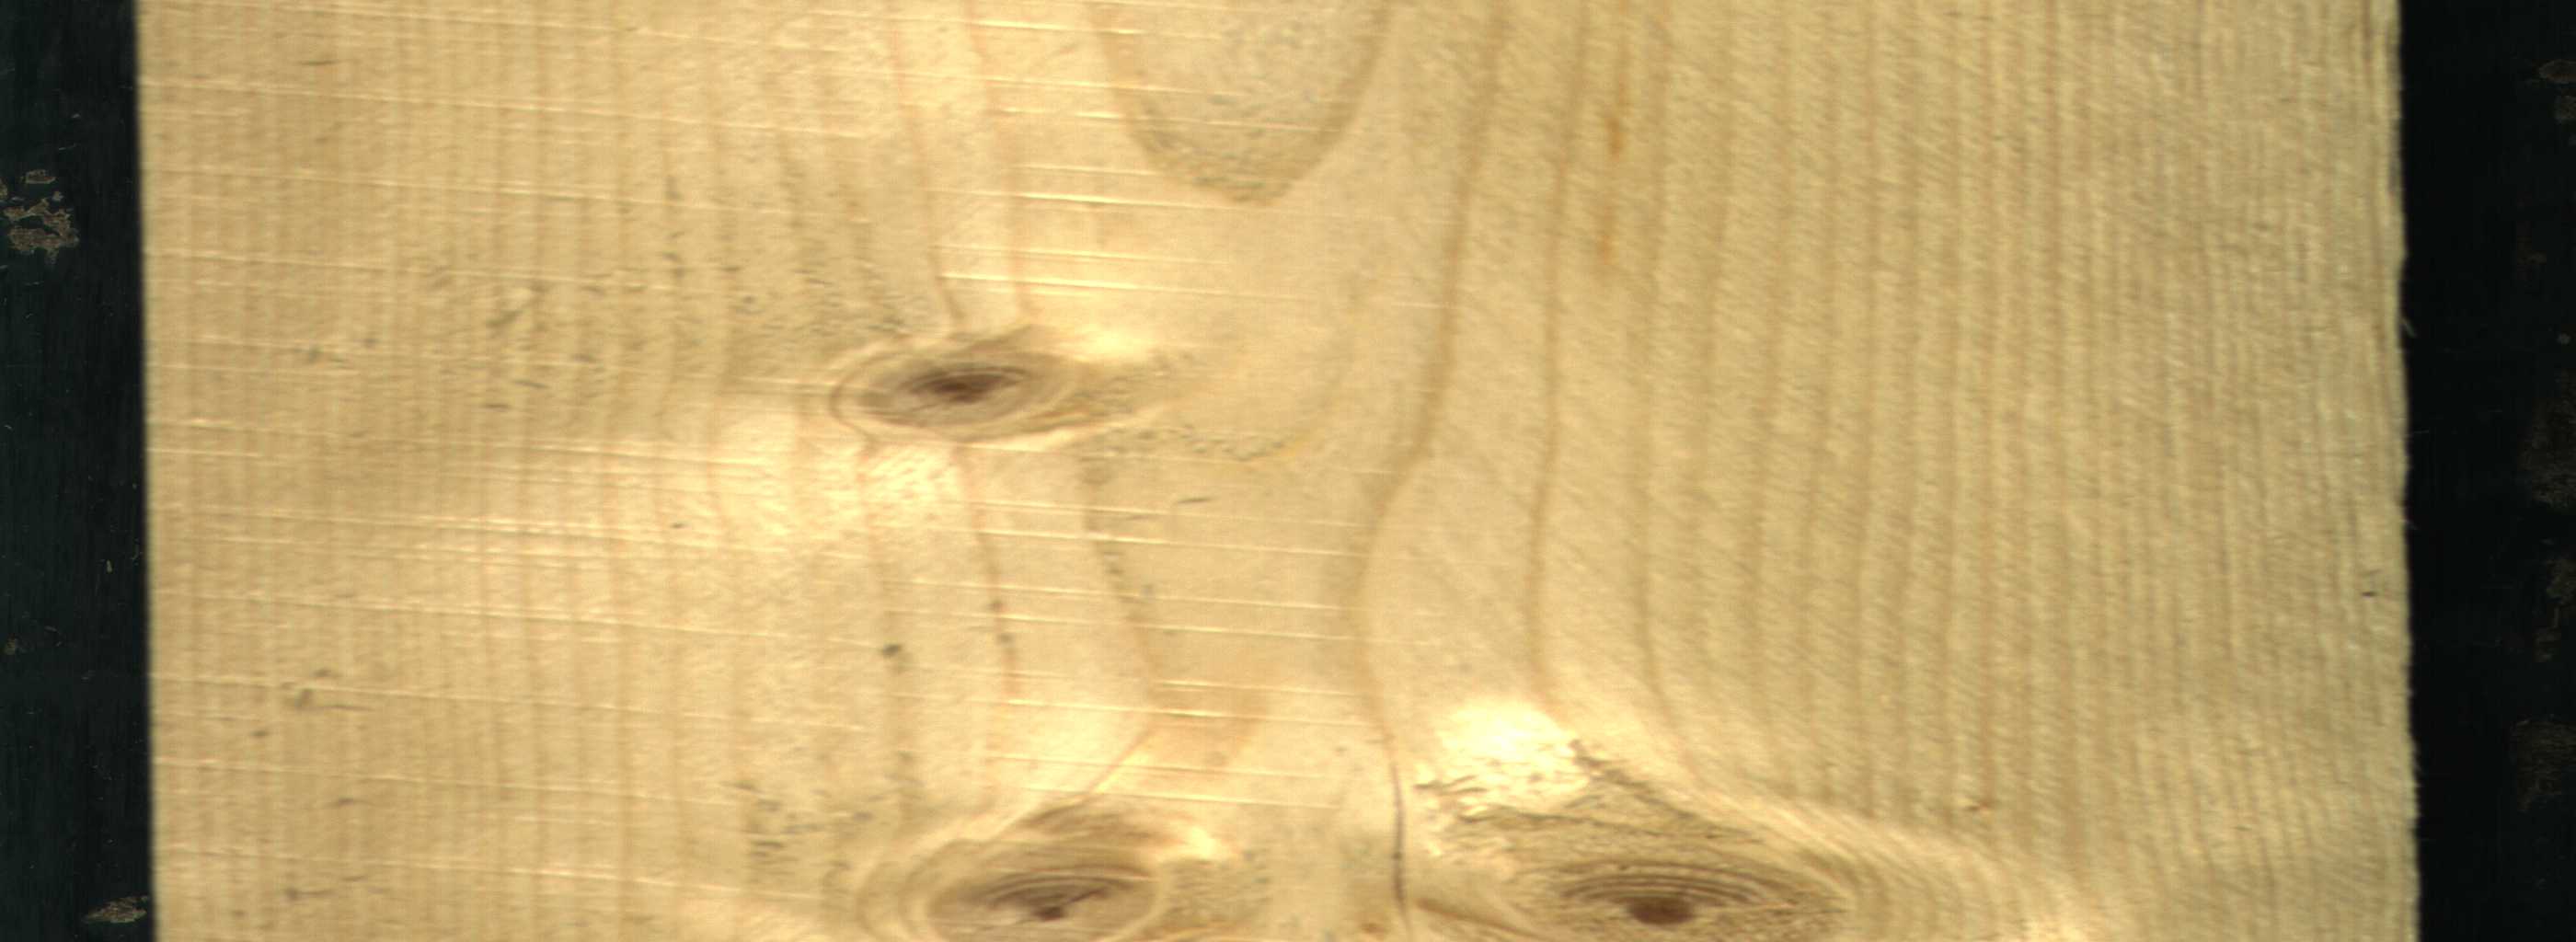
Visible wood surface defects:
Live_Knot
Live_Knot
Live_Knot